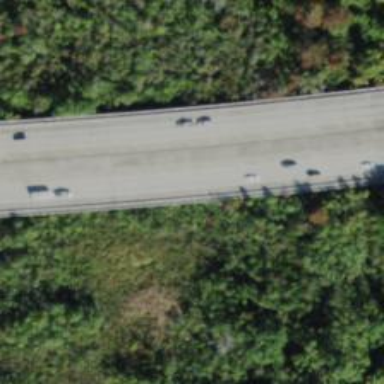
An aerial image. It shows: Bridge crossing over highway trunk expressway.